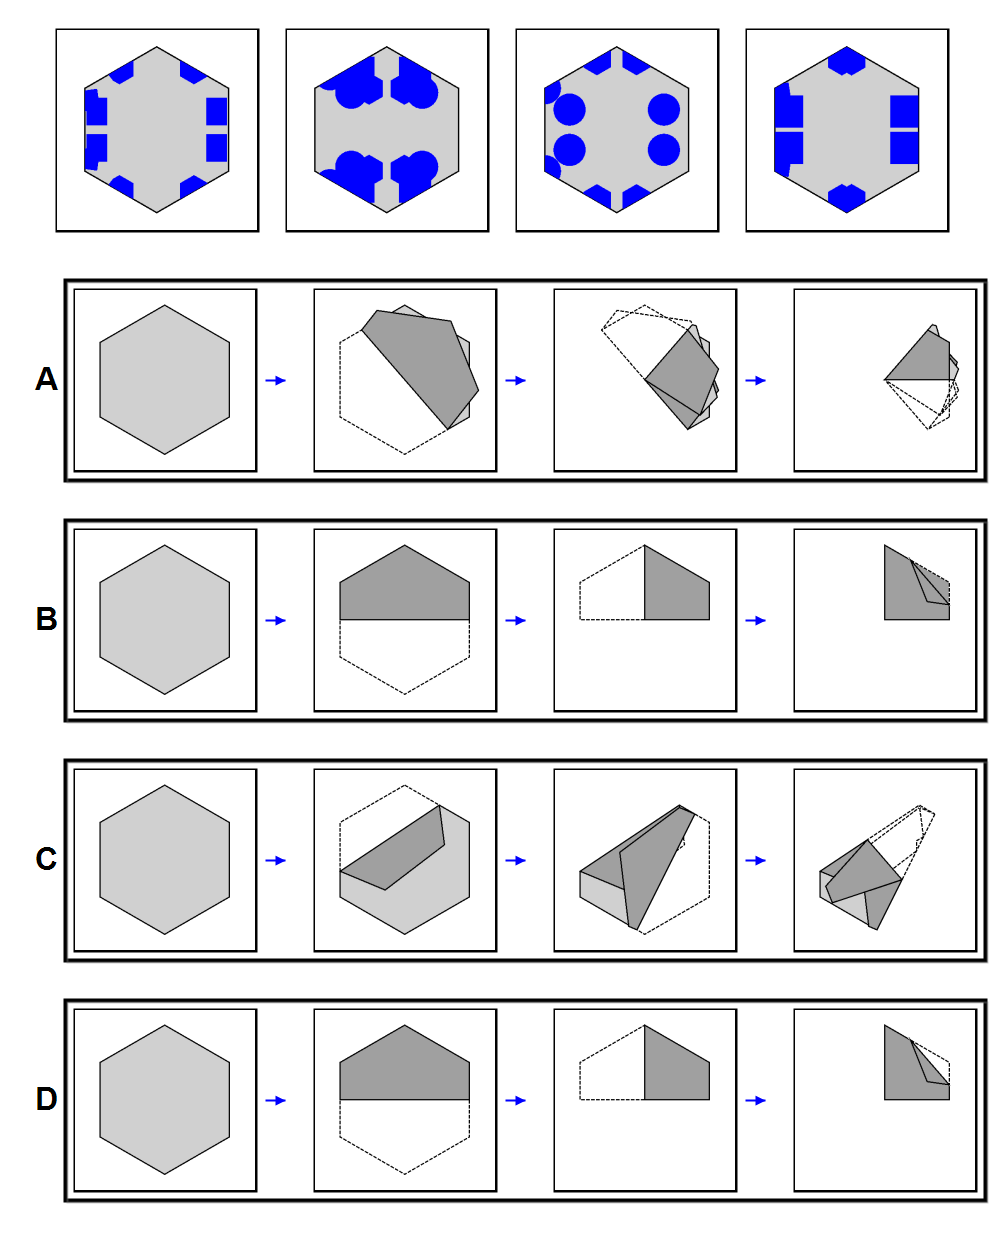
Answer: B